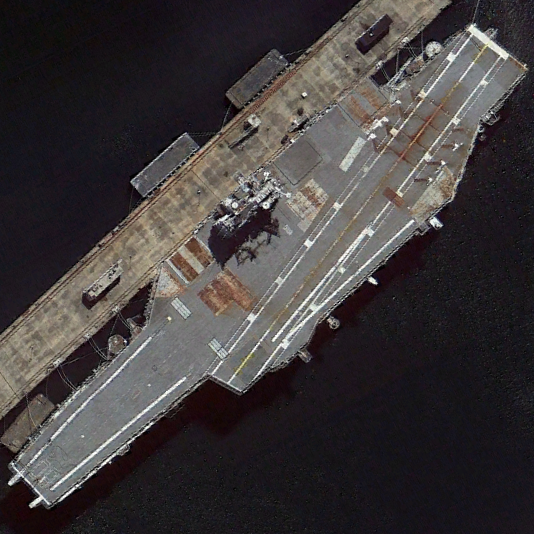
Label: aircraft_carrier